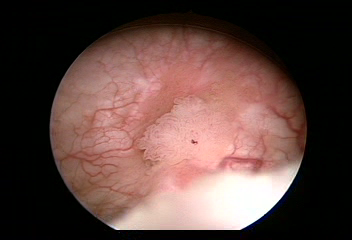
Modality: WLC
Class: Malignant
Subclass: LowGradePapillary
Lesion: L3
Stage: Ta
Morphology: Papillary
Bladder cancer association: Yes
Annotated structures: Tumor, Tumor, Tumor